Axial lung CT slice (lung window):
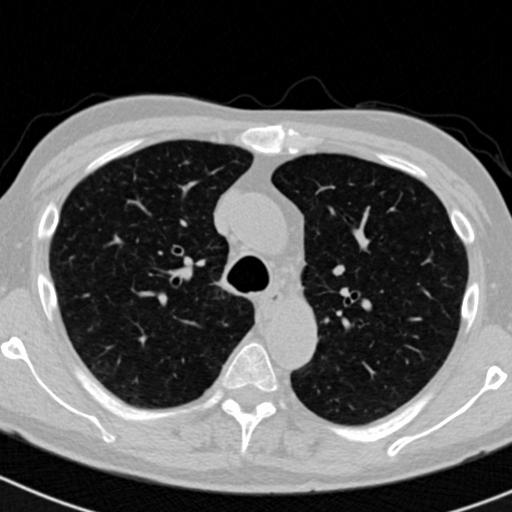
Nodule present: no